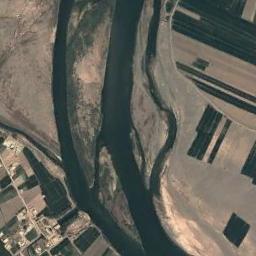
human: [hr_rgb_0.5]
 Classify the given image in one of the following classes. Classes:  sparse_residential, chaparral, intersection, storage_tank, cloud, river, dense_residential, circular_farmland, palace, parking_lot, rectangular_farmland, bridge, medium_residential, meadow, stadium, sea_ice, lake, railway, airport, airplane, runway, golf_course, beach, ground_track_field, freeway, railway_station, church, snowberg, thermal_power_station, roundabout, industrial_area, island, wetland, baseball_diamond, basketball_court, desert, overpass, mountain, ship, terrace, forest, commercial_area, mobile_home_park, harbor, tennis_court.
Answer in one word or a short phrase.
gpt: river